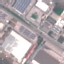
Land use / land cover: Industrial